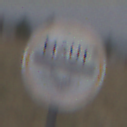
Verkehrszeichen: MautflichtigeStrecke
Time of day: Midday
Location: Outdoor (Nature)
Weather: PartlyCloudy
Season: NotSpecified
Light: Natural